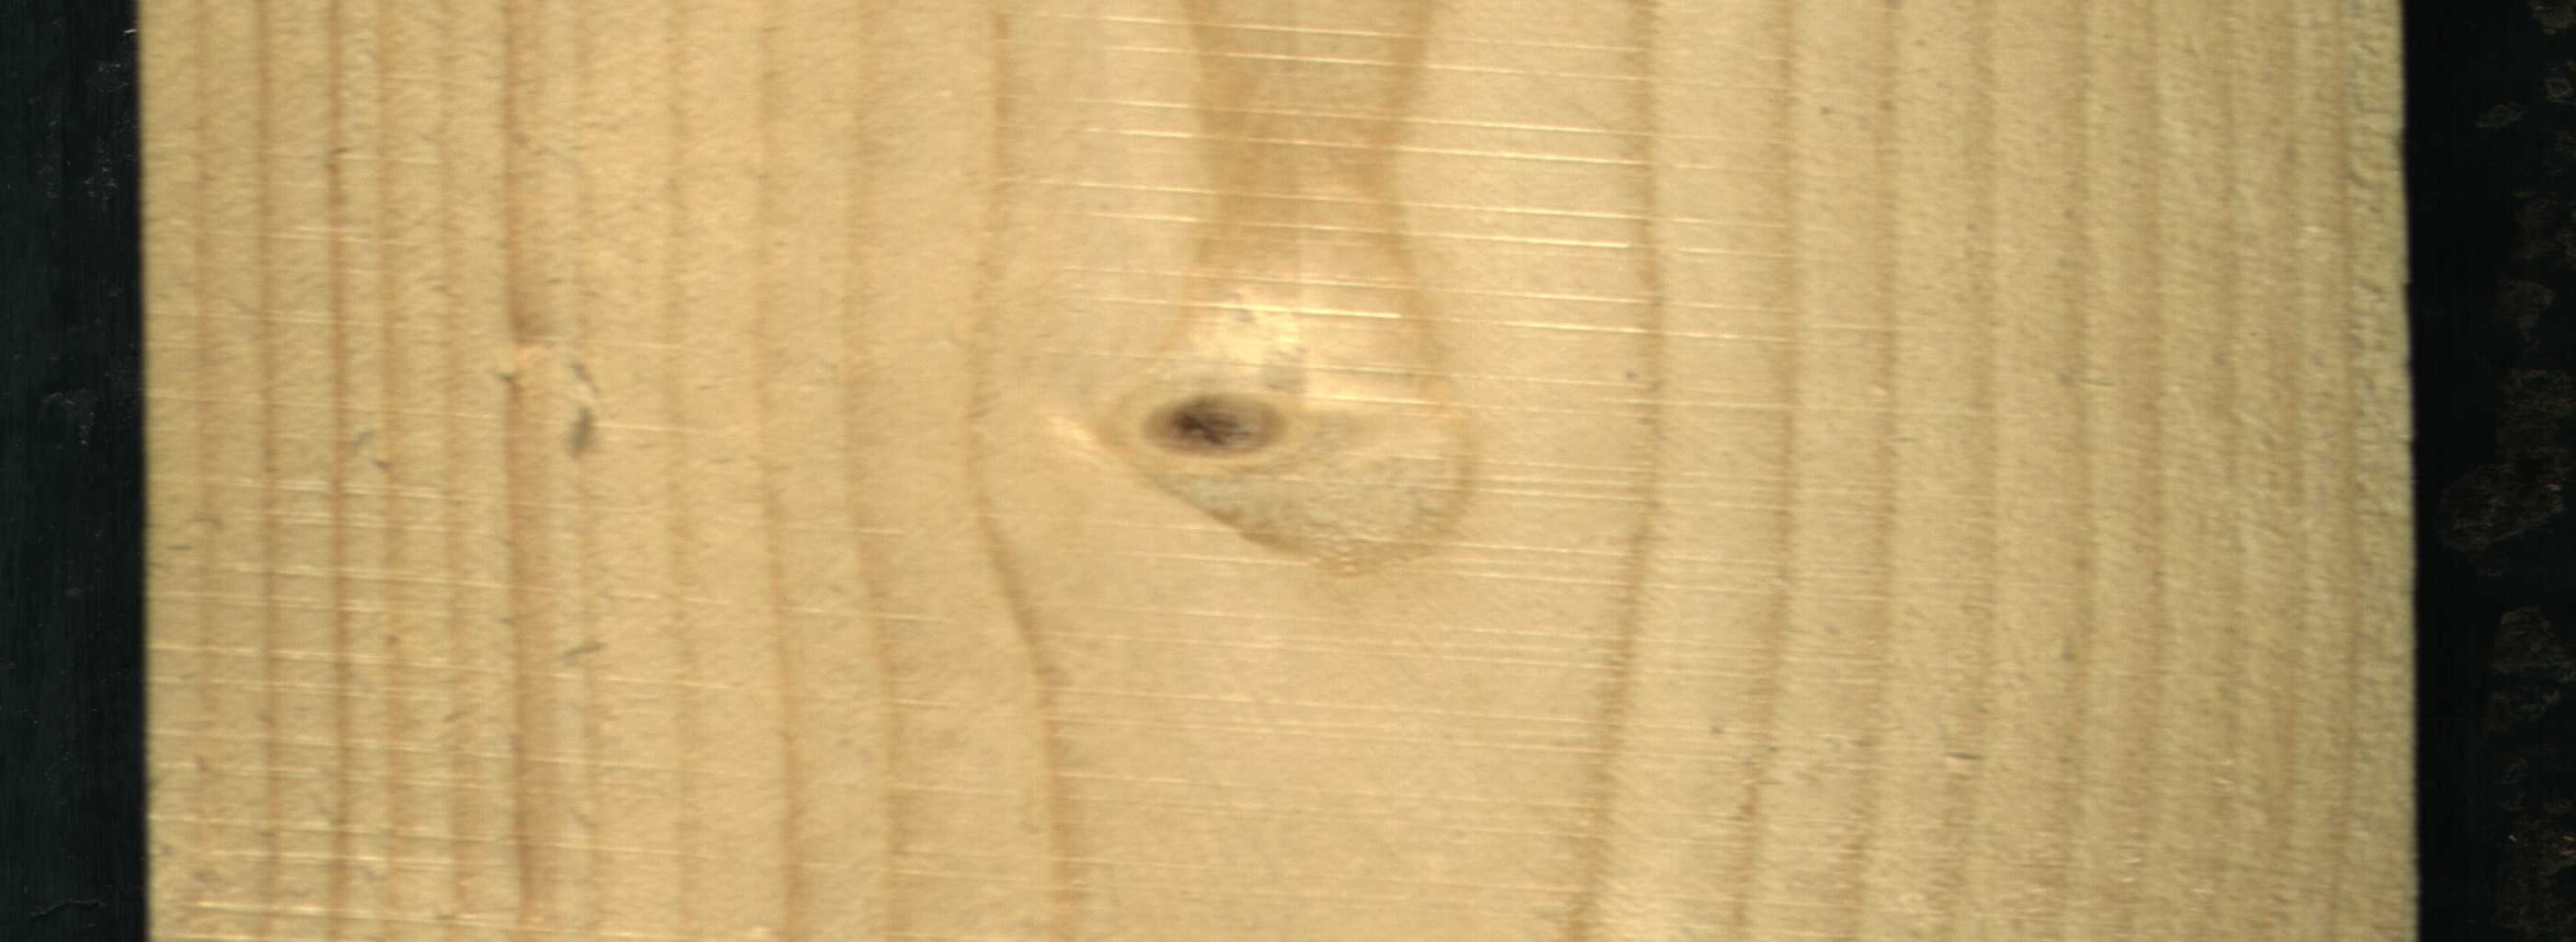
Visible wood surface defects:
Live_Knot